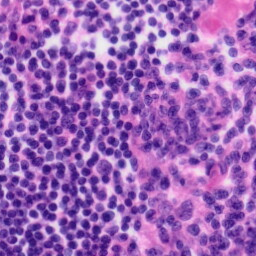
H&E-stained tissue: Tonsil